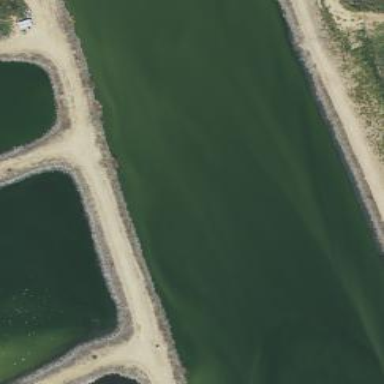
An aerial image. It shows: Reservoir of water.